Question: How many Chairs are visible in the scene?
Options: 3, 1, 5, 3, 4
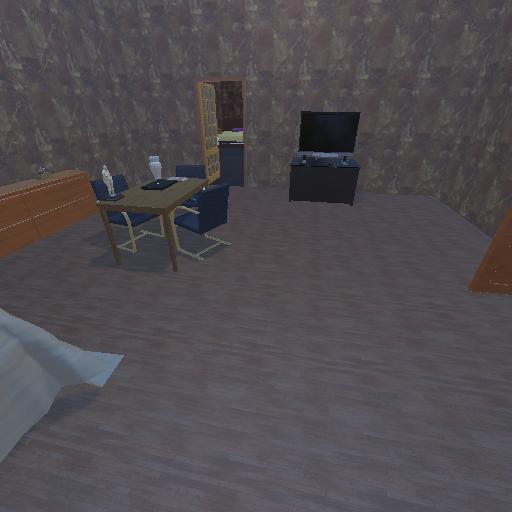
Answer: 3